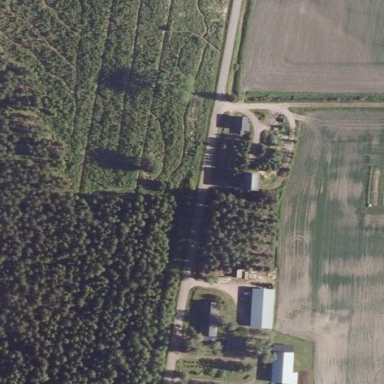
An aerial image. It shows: Farmyard area.